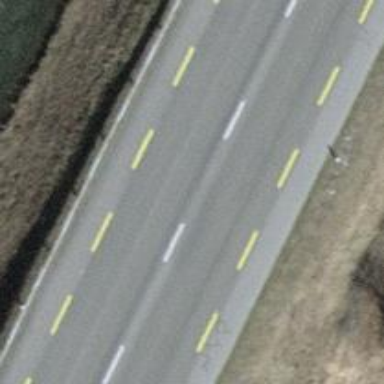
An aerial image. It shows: Primary highway with asphalt surface and designated lane for cyclists.